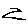
Label: zigzag